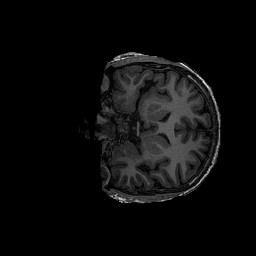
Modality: T1w
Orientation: coronal
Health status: ill
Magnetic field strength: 3 T